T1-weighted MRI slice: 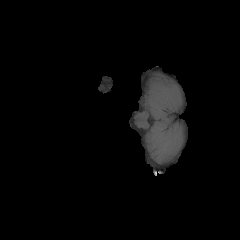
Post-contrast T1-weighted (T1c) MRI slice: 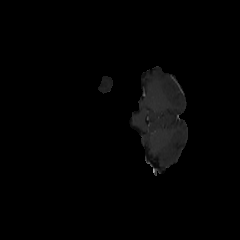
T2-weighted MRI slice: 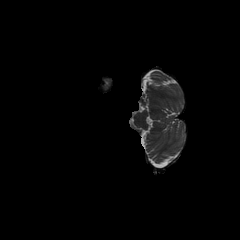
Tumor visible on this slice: no